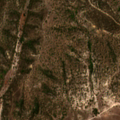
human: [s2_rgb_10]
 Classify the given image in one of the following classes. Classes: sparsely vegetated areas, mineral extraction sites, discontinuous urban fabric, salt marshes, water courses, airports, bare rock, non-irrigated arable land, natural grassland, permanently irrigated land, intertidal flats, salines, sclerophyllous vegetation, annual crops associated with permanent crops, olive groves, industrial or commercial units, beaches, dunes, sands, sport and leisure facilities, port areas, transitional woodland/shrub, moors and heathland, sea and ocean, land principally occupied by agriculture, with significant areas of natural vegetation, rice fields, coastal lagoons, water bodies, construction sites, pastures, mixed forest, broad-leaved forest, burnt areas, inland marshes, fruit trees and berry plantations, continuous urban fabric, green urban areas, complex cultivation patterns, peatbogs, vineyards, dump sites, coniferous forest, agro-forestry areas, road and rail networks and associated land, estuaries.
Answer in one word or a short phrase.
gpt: permanently irrigated land, broad-leaved forest, mixed forest, natural grassland